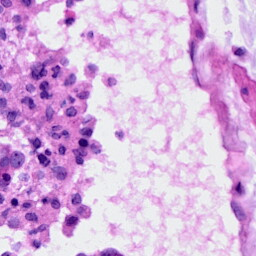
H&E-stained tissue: Ovarian